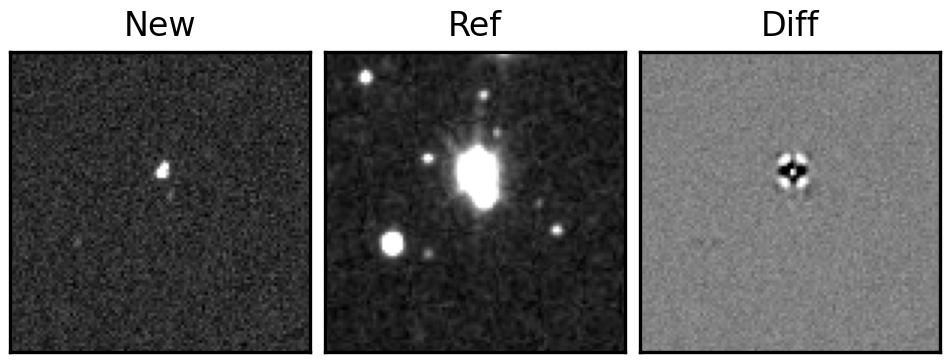
Label: bogus